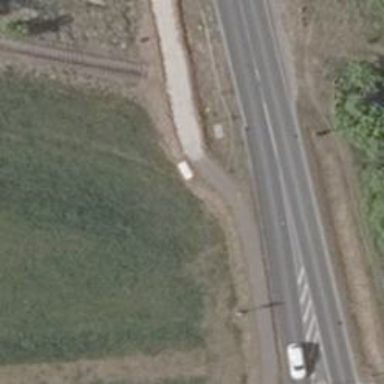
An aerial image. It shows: Asphalt path.